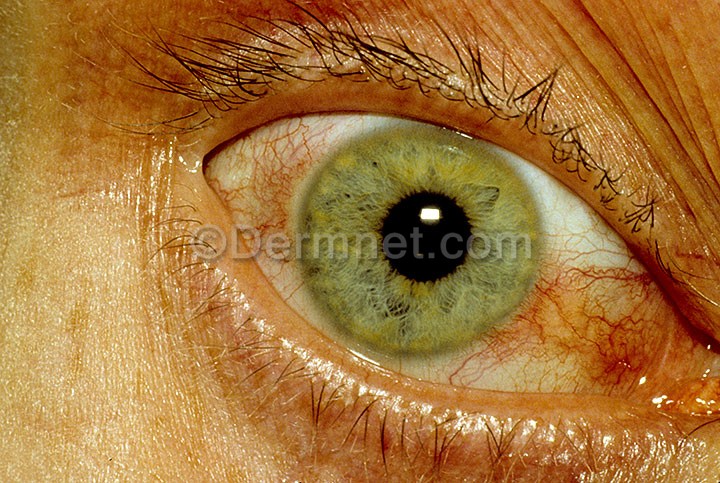
Disease: Systemic Disease